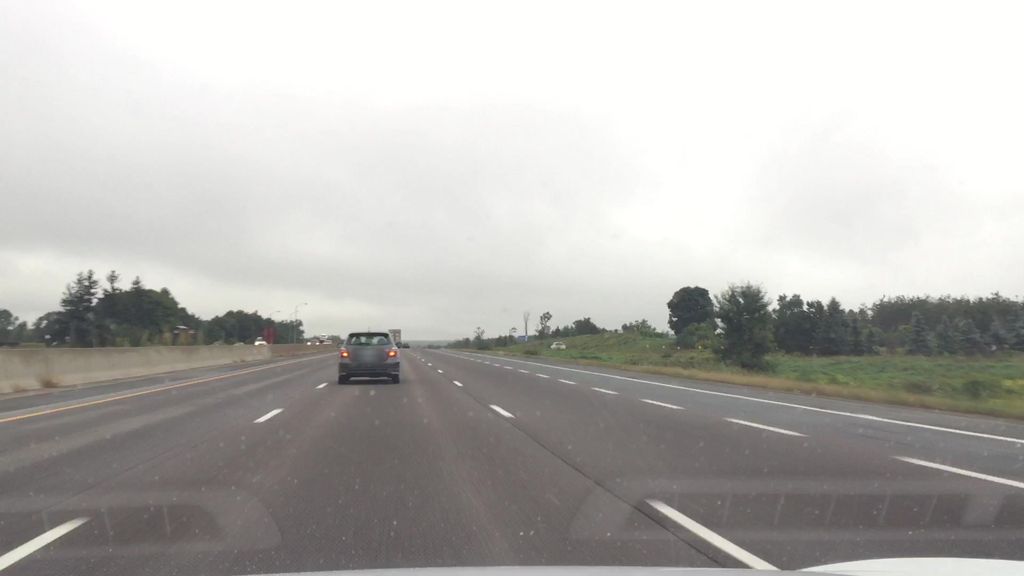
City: kitchener-waterloo